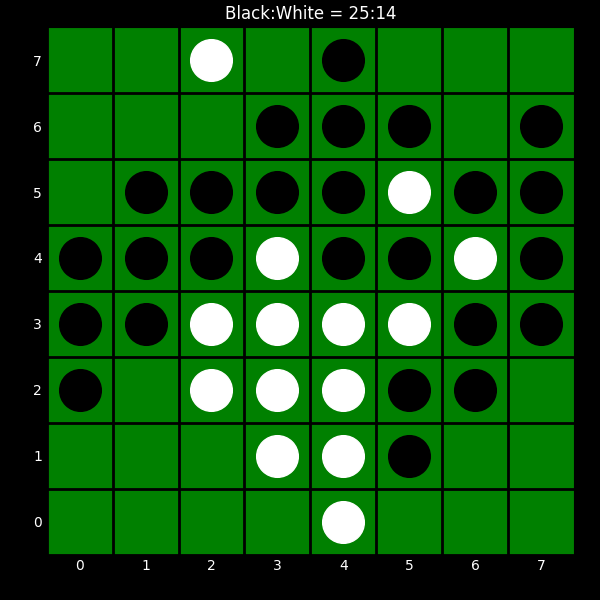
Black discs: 25
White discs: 14